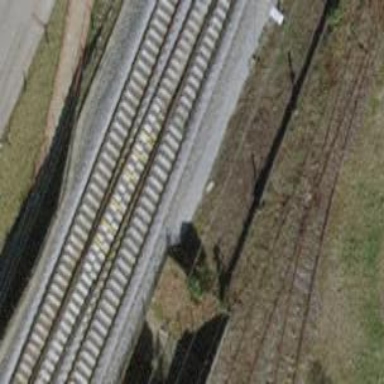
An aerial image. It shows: Single-track railway siding with electrified contact lines.